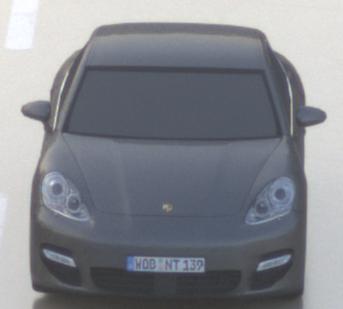
Make: Porsche
Model: Panamera
Detailed model: Panamera (970)
Model produced from: 2010/05
Model produced until: 2013/04
Doors: 5
Color: gray
Road condition: wet road
Daytime: sunrise or sunset
Contrast: low contrast